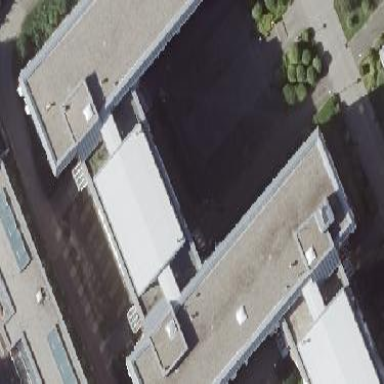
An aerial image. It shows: Office building.